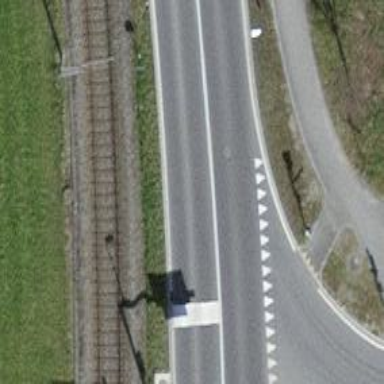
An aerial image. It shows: There is primary highway with cycle track on the left side.